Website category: jobs
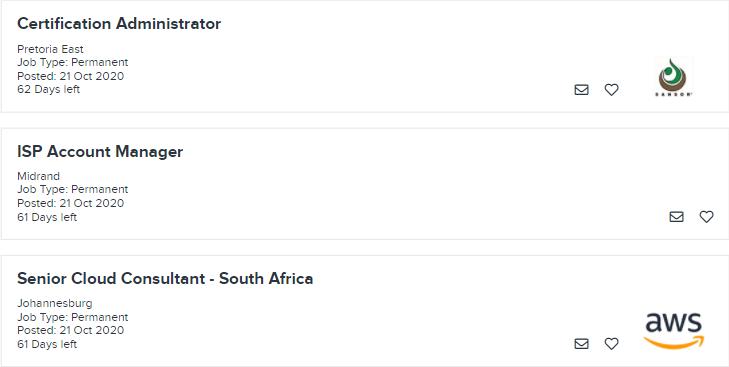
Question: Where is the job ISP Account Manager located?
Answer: Midrand

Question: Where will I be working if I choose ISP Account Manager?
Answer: Midrand

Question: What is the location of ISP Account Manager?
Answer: Midrand

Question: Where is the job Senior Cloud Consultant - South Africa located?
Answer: Johannesburg

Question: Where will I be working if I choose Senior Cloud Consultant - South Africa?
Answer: Johannesburg

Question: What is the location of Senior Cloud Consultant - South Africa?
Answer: Johannesburg

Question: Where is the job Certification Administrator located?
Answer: Pretoria East

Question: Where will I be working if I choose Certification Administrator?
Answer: Pretoria East

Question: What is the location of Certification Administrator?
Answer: Pretoria East

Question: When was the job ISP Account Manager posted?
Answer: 21 Oct 2020

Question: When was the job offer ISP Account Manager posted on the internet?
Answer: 21 Oct 2020

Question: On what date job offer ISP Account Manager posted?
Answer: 21 Oct 2020

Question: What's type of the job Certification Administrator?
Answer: Job Type: Permanent

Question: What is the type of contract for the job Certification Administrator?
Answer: Job Type: Permanent

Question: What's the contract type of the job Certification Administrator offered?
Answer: Job Type: Permanent

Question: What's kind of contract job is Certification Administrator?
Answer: Job Type: Permanent

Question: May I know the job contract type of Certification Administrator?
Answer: Job Type: Permanent

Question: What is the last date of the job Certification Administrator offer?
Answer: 62 Days left

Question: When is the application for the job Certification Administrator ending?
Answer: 62 Days left

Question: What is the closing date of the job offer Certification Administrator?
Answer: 62 Days left

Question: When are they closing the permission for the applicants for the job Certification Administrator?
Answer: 62 Days left

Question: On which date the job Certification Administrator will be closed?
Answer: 62 Days left

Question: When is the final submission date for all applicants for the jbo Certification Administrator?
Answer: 62 Days left

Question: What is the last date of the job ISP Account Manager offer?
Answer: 61 Days left

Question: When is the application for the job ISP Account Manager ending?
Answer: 61 Days left

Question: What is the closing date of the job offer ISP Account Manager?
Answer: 61 Days left

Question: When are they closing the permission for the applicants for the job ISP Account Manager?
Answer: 61 Days left

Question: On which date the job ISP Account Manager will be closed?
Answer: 61 Days left

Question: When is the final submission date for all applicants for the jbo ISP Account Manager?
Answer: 61 Days left

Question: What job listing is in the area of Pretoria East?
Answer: Certification Administrator

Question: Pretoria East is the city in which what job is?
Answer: Certification Administrator

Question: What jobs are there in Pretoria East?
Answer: Certification Administrator

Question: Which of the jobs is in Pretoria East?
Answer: Certification Administrator

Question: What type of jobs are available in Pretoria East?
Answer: Certification Administrator

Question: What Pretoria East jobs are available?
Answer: Certification Administrator

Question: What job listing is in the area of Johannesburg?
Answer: Senior Cloud Consultant - South Africa

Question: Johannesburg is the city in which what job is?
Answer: Senior Cloud Consultant - South Africa

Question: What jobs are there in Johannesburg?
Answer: Senior Cloud Consultant - South Africa

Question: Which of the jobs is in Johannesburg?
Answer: Senior Cloud Consultant - South Africa

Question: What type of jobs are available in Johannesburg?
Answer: Senior Cloud Consultant - South Africa

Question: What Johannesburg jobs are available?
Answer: Senior Cloud Consultant - South Africa

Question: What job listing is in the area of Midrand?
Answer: ISP Account Manager

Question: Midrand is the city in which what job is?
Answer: ISP Account Manager

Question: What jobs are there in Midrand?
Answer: ISP Account Manager

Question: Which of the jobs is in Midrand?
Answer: ISP Account Manager

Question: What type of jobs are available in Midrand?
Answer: ISP Account Manager

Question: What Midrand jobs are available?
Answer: ISP Account Manager